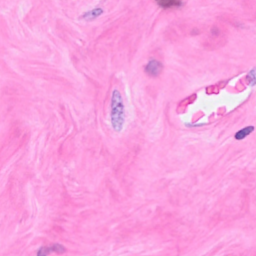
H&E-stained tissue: Breast